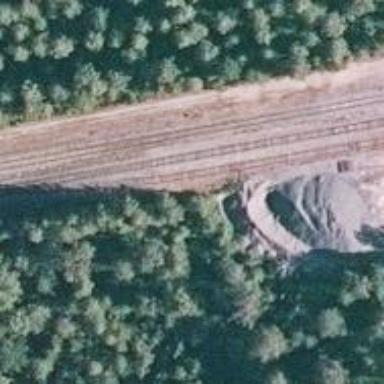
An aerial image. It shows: Wedge is used for the railway derail.